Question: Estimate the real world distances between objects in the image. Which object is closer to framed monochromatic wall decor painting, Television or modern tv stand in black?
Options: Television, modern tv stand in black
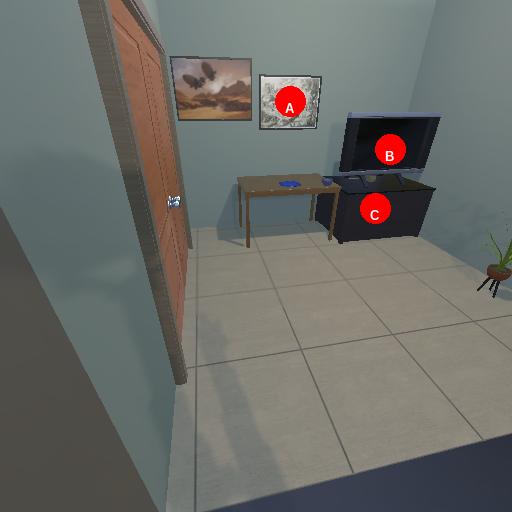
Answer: Television